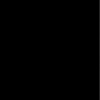
Label: dusty